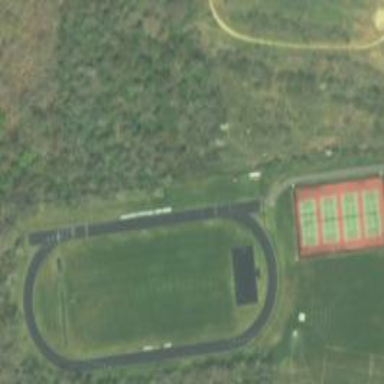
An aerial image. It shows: Athletics track located on leisure land.